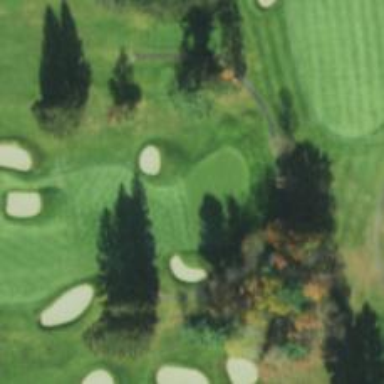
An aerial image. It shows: Golf hole.